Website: lowes
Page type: customer-info-address
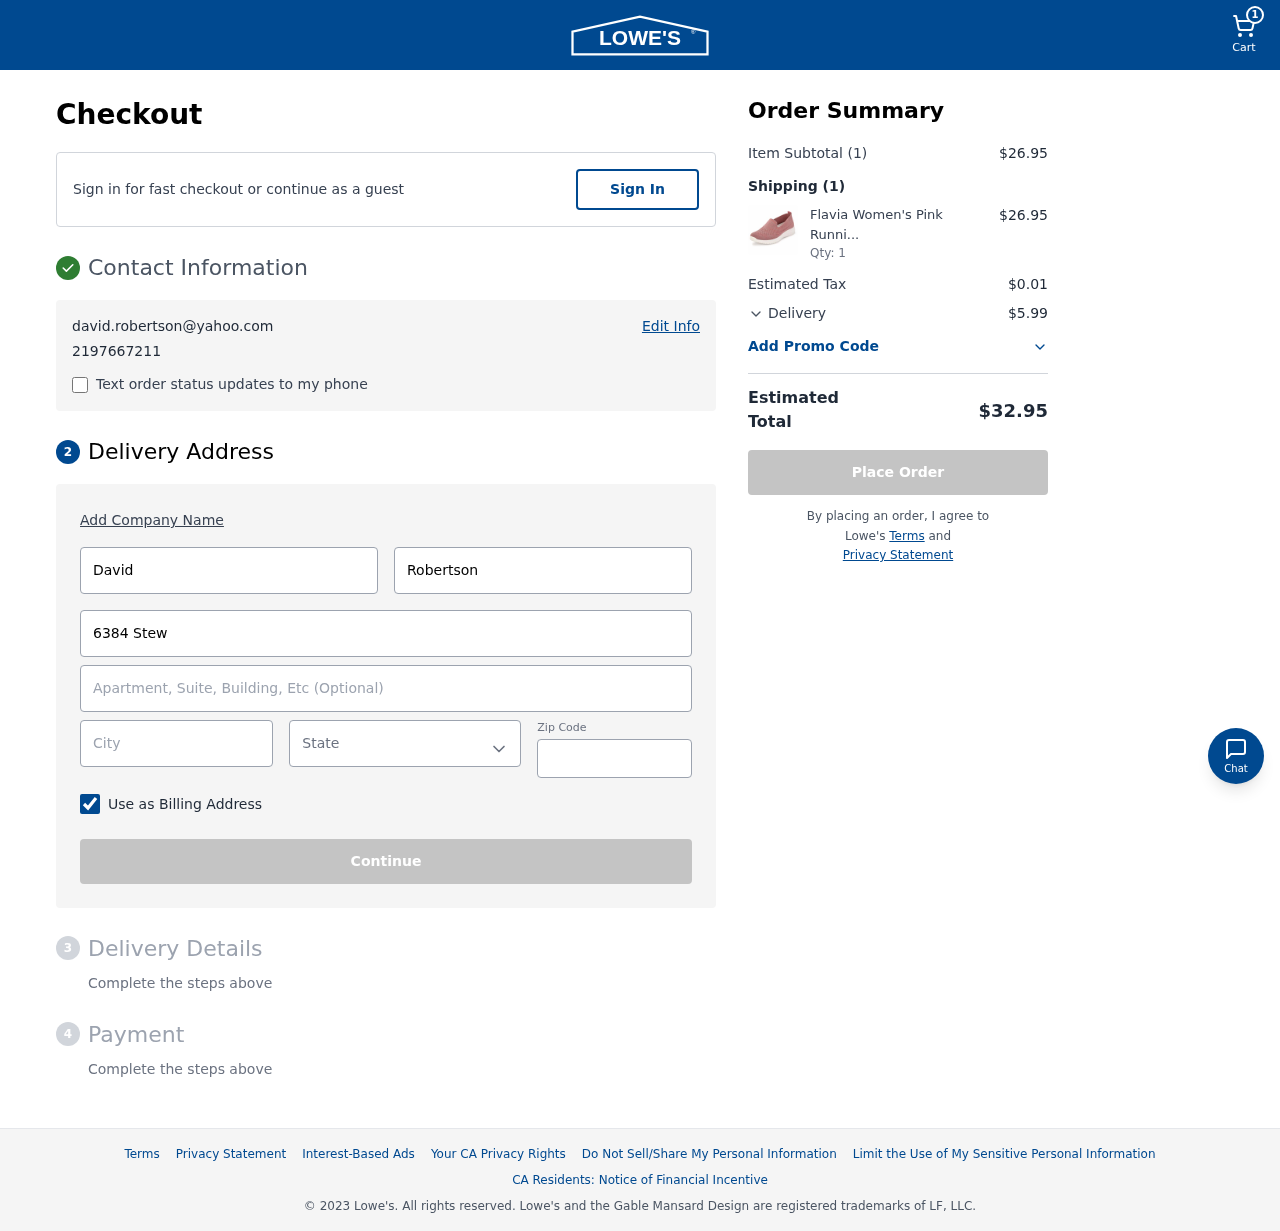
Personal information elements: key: PII_CITY
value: South Hollyberg
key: PII_EMAIL
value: david.robertson@yahoo.com
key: PII_FIRSTNAME
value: David
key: PII_LASTNAME
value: Robertson
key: PII_PHONE
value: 2197667211
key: PII_POSTCODE
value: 47213
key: PII_STATE
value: Alabama
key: PII_STREET
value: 6384 Stewart Centers
Product elements: key: PRODUCT1_NAME
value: Flavia Women's Pink Running Shoes-5 UK (37 EU) (6 US) (FKT/ST-1904/NVY)
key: PRODUCT1_QUANTITY
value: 1
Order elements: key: ORDER_NUM_ITEMS
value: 1
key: ORDER_SUBTOTAL
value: $26.95
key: ORDER_NUM_ITEMS2
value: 1
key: ORDER_SUBTOTAL2
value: $26.95
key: ORDER_TAX
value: $0.01
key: ORDER_SHIPPING_COST
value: $5.99
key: ORDER_TOTAL
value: $32.95